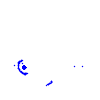
Particle: electron